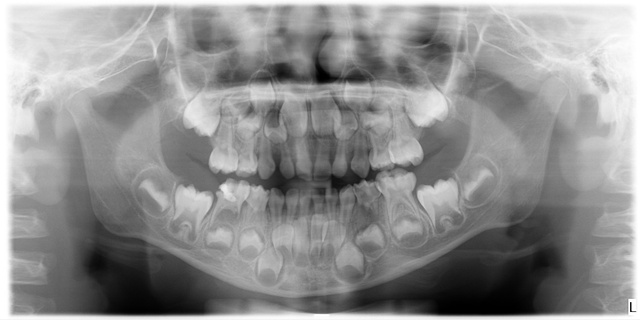
child